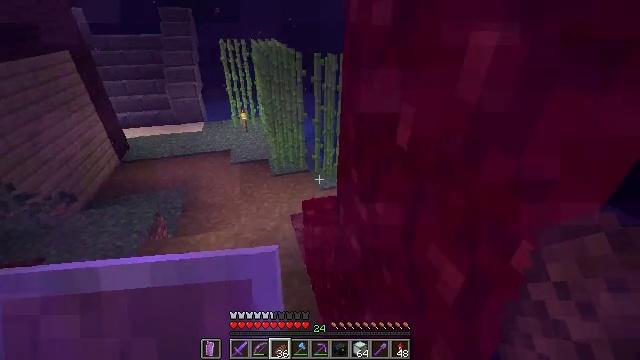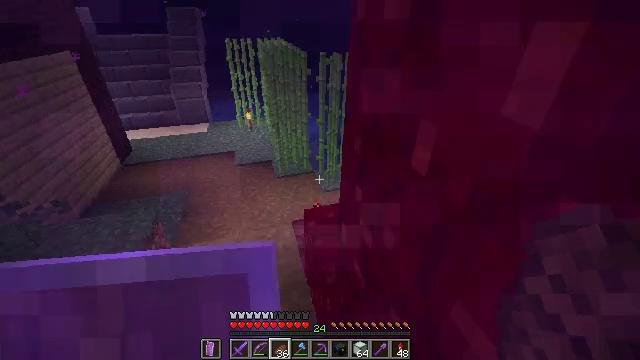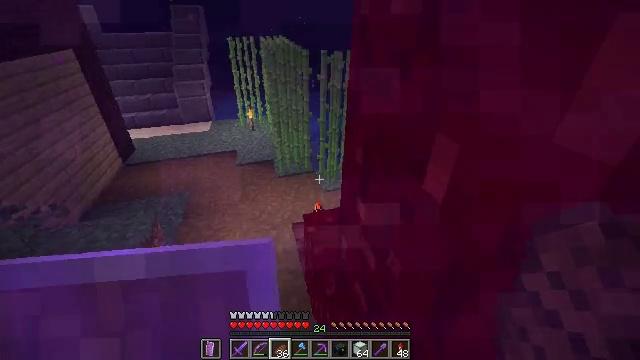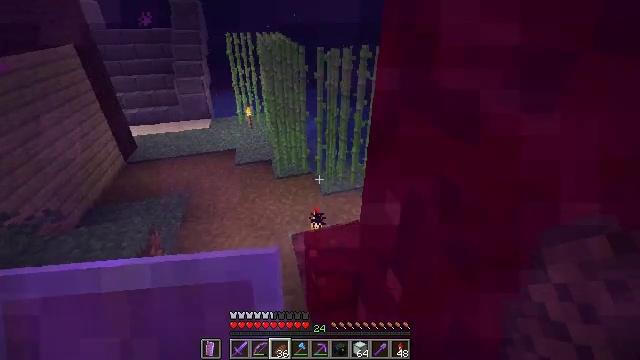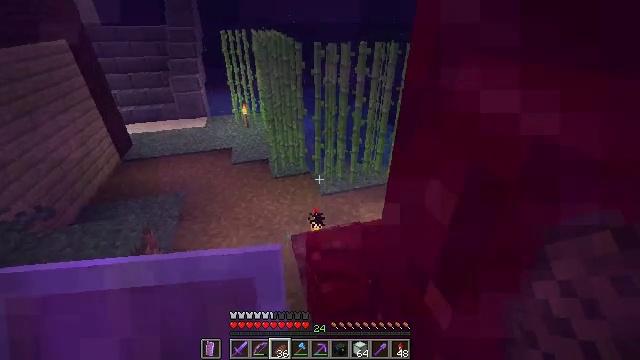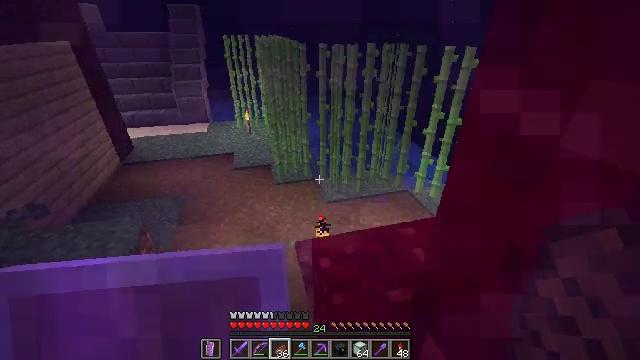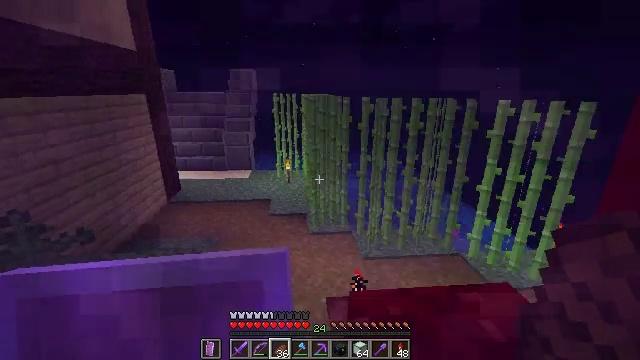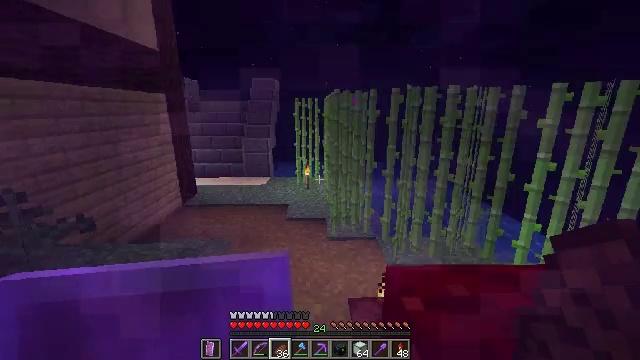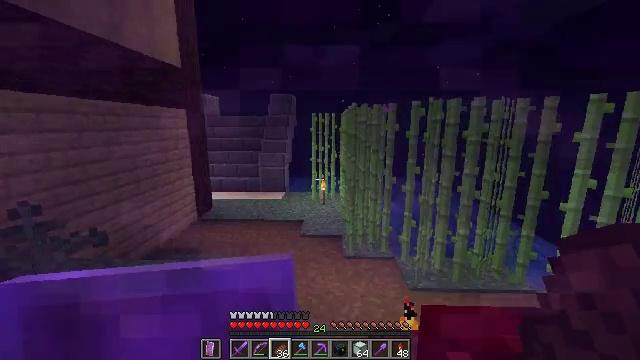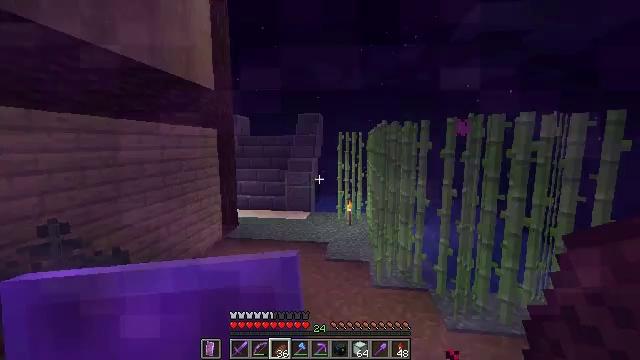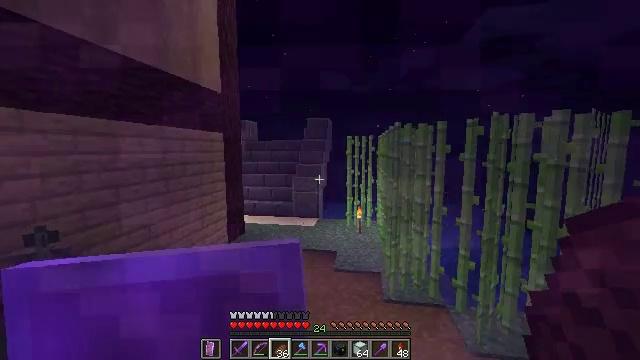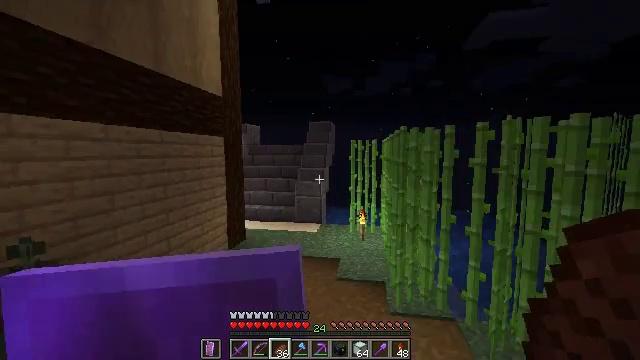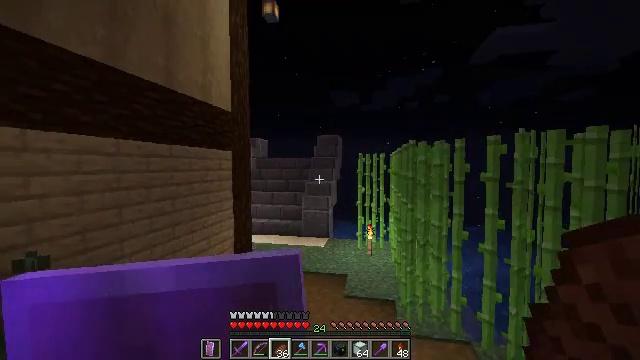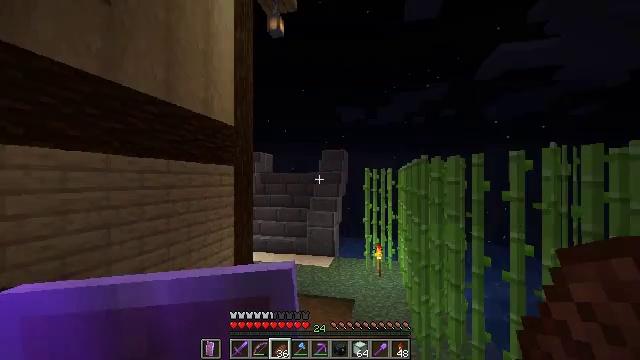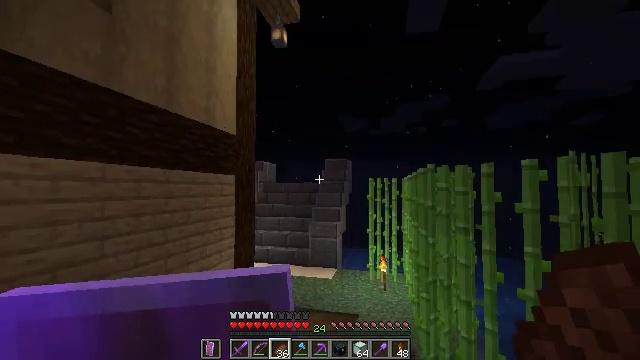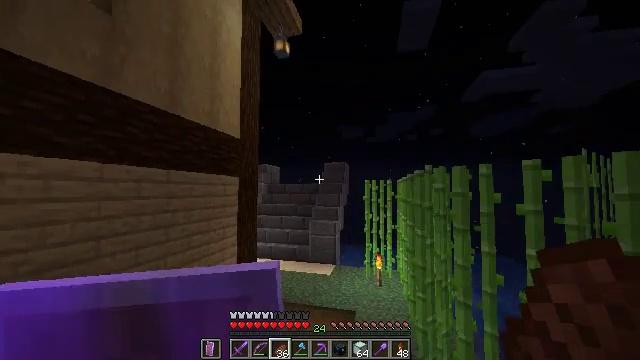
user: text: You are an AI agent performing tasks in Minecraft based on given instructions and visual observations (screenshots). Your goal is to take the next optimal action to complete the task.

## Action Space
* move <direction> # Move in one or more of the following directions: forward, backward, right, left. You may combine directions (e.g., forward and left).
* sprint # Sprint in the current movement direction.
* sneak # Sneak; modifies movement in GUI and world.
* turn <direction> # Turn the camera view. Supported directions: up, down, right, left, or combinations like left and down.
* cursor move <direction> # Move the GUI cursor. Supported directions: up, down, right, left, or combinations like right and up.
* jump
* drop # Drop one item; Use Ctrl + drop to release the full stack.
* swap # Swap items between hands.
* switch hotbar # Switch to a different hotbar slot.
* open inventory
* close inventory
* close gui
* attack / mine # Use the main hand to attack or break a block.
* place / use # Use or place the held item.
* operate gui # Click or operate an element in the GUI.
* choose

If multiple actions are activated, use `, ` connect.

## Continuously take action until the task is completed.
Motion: motion action
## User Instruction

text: Kill mobs.
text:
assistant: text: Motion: move forward
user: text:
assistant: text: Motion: move forward
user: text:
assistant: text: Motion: move forward
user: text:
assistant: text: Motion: move forward
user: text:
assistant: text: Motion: move forward, turn left and up
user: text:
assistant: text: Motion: move forward, turn left and up
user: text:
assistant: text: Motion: move forward, turn left and up
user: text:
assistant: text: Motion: move forward, turn left and up
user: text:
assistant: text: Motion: move forward, turn left and up
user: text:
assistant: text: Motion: move forward, turn left and up
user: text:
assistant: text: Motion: move forward
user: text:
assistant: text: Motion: move forward, turn left and up
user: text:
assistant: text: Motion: move forward, sprint, turn left and up
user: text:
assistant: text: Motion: move forward, sprint, turn up
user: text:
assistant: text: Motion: move forward, sprint
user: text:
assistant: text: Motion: move forward, sprint
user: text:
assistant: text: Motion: move forward, sprint
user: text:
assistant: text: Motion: move forward, sprint
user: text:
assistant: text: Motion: move forward, sprint
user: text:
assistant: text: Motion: move forward, sprint
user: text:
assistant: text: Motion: move forward, sprint
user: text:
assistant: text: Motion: move forward, sprint
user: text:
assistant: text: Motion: move forward, sprint
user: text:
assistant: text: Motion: move forward, sprint
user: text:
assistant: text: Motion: move forward, sprint
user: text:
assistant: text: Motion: move forward, sprint
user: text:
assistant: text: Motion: move forward, sprint
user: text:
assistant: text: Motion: move forward, sprint
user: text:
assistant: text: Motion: move forward, sprint
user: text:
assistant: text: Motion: move forward, sprint, turn left